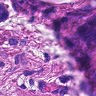
Metastatic tissue present: yes